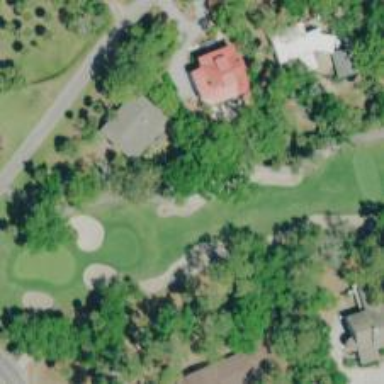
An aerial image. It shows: Path designated for golf carts.